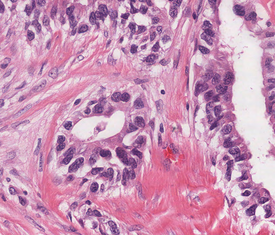
Tumor epithelial tissue: yes
Tumor-associated stroma tissue: yes
Normal tissue: no